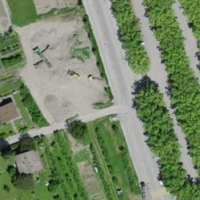
EUNIS habitat code: 54
Species observed at this site:
Opuntia humifusa